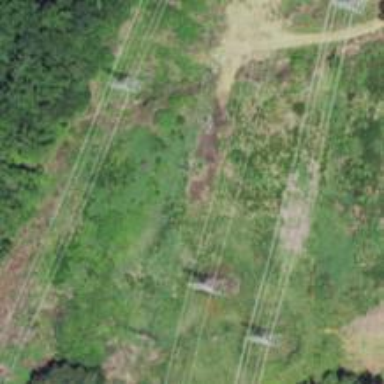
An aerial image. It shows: H-frame power pole design.